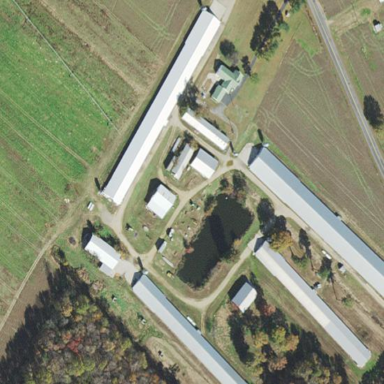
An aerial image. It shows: Farmyard area.